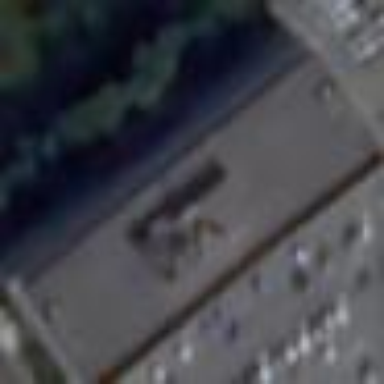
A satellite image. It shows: Commercial building.